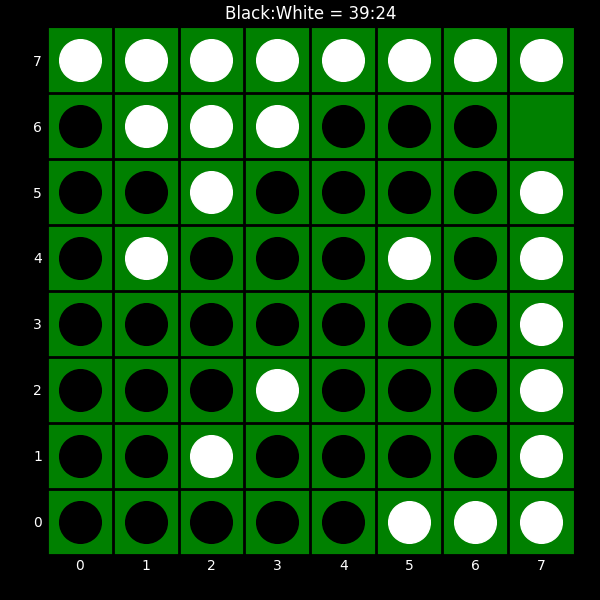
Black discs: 39
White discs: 24